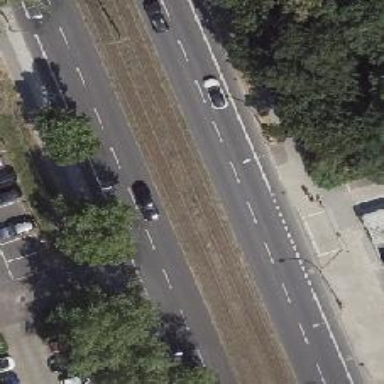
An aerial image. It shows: Secondary road with asphalt surface and street-side parking on the right.